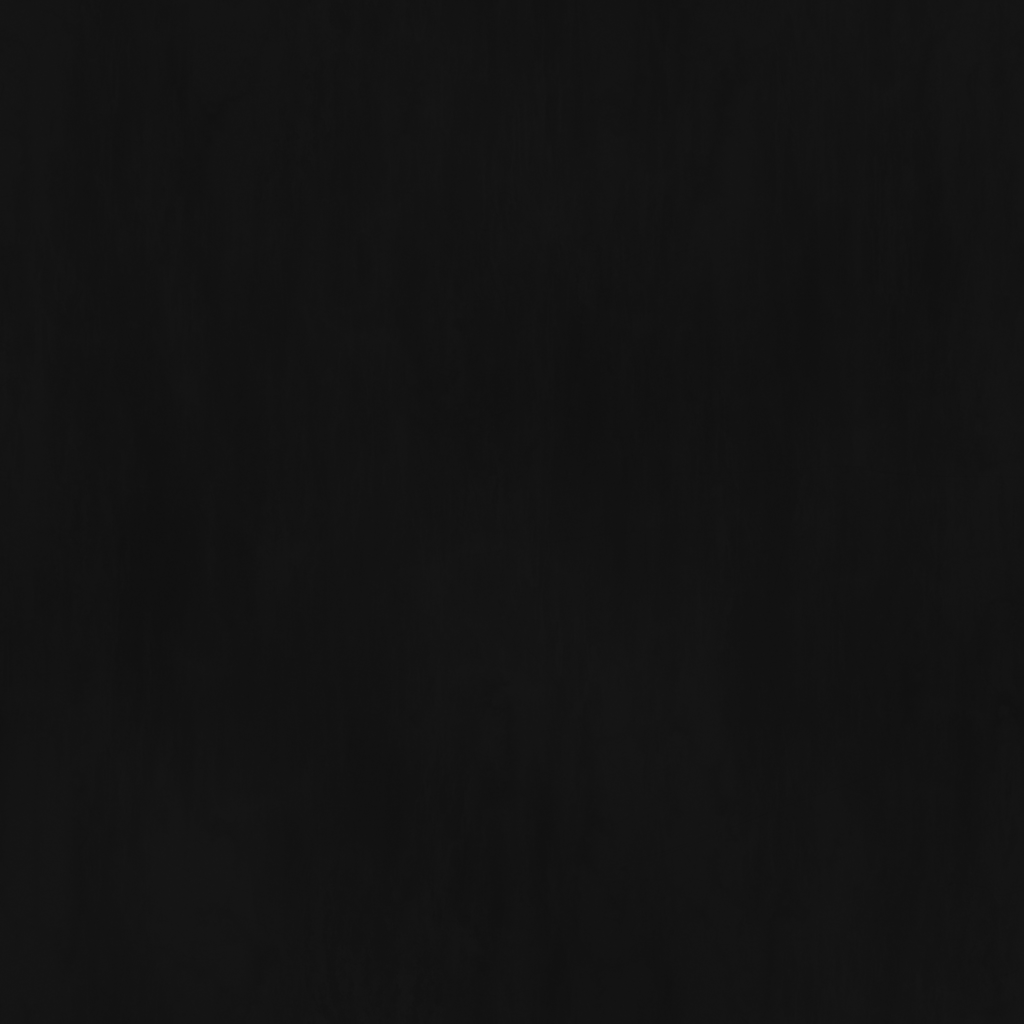
Texture map type: Roughness